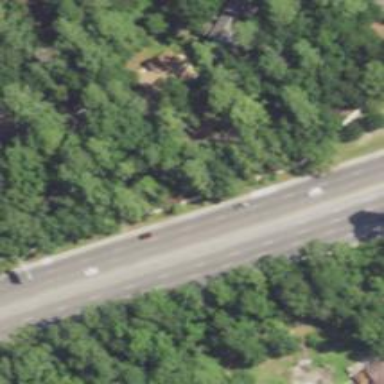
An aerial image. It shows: Trunk highway.